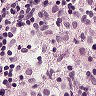
Metastatic tissue present: no